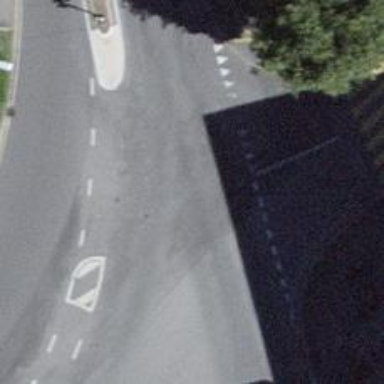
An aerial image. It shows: Road with traffic signals.